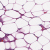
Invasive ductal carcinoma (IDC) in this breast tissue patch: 0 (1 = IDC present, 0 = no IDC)